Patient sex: F
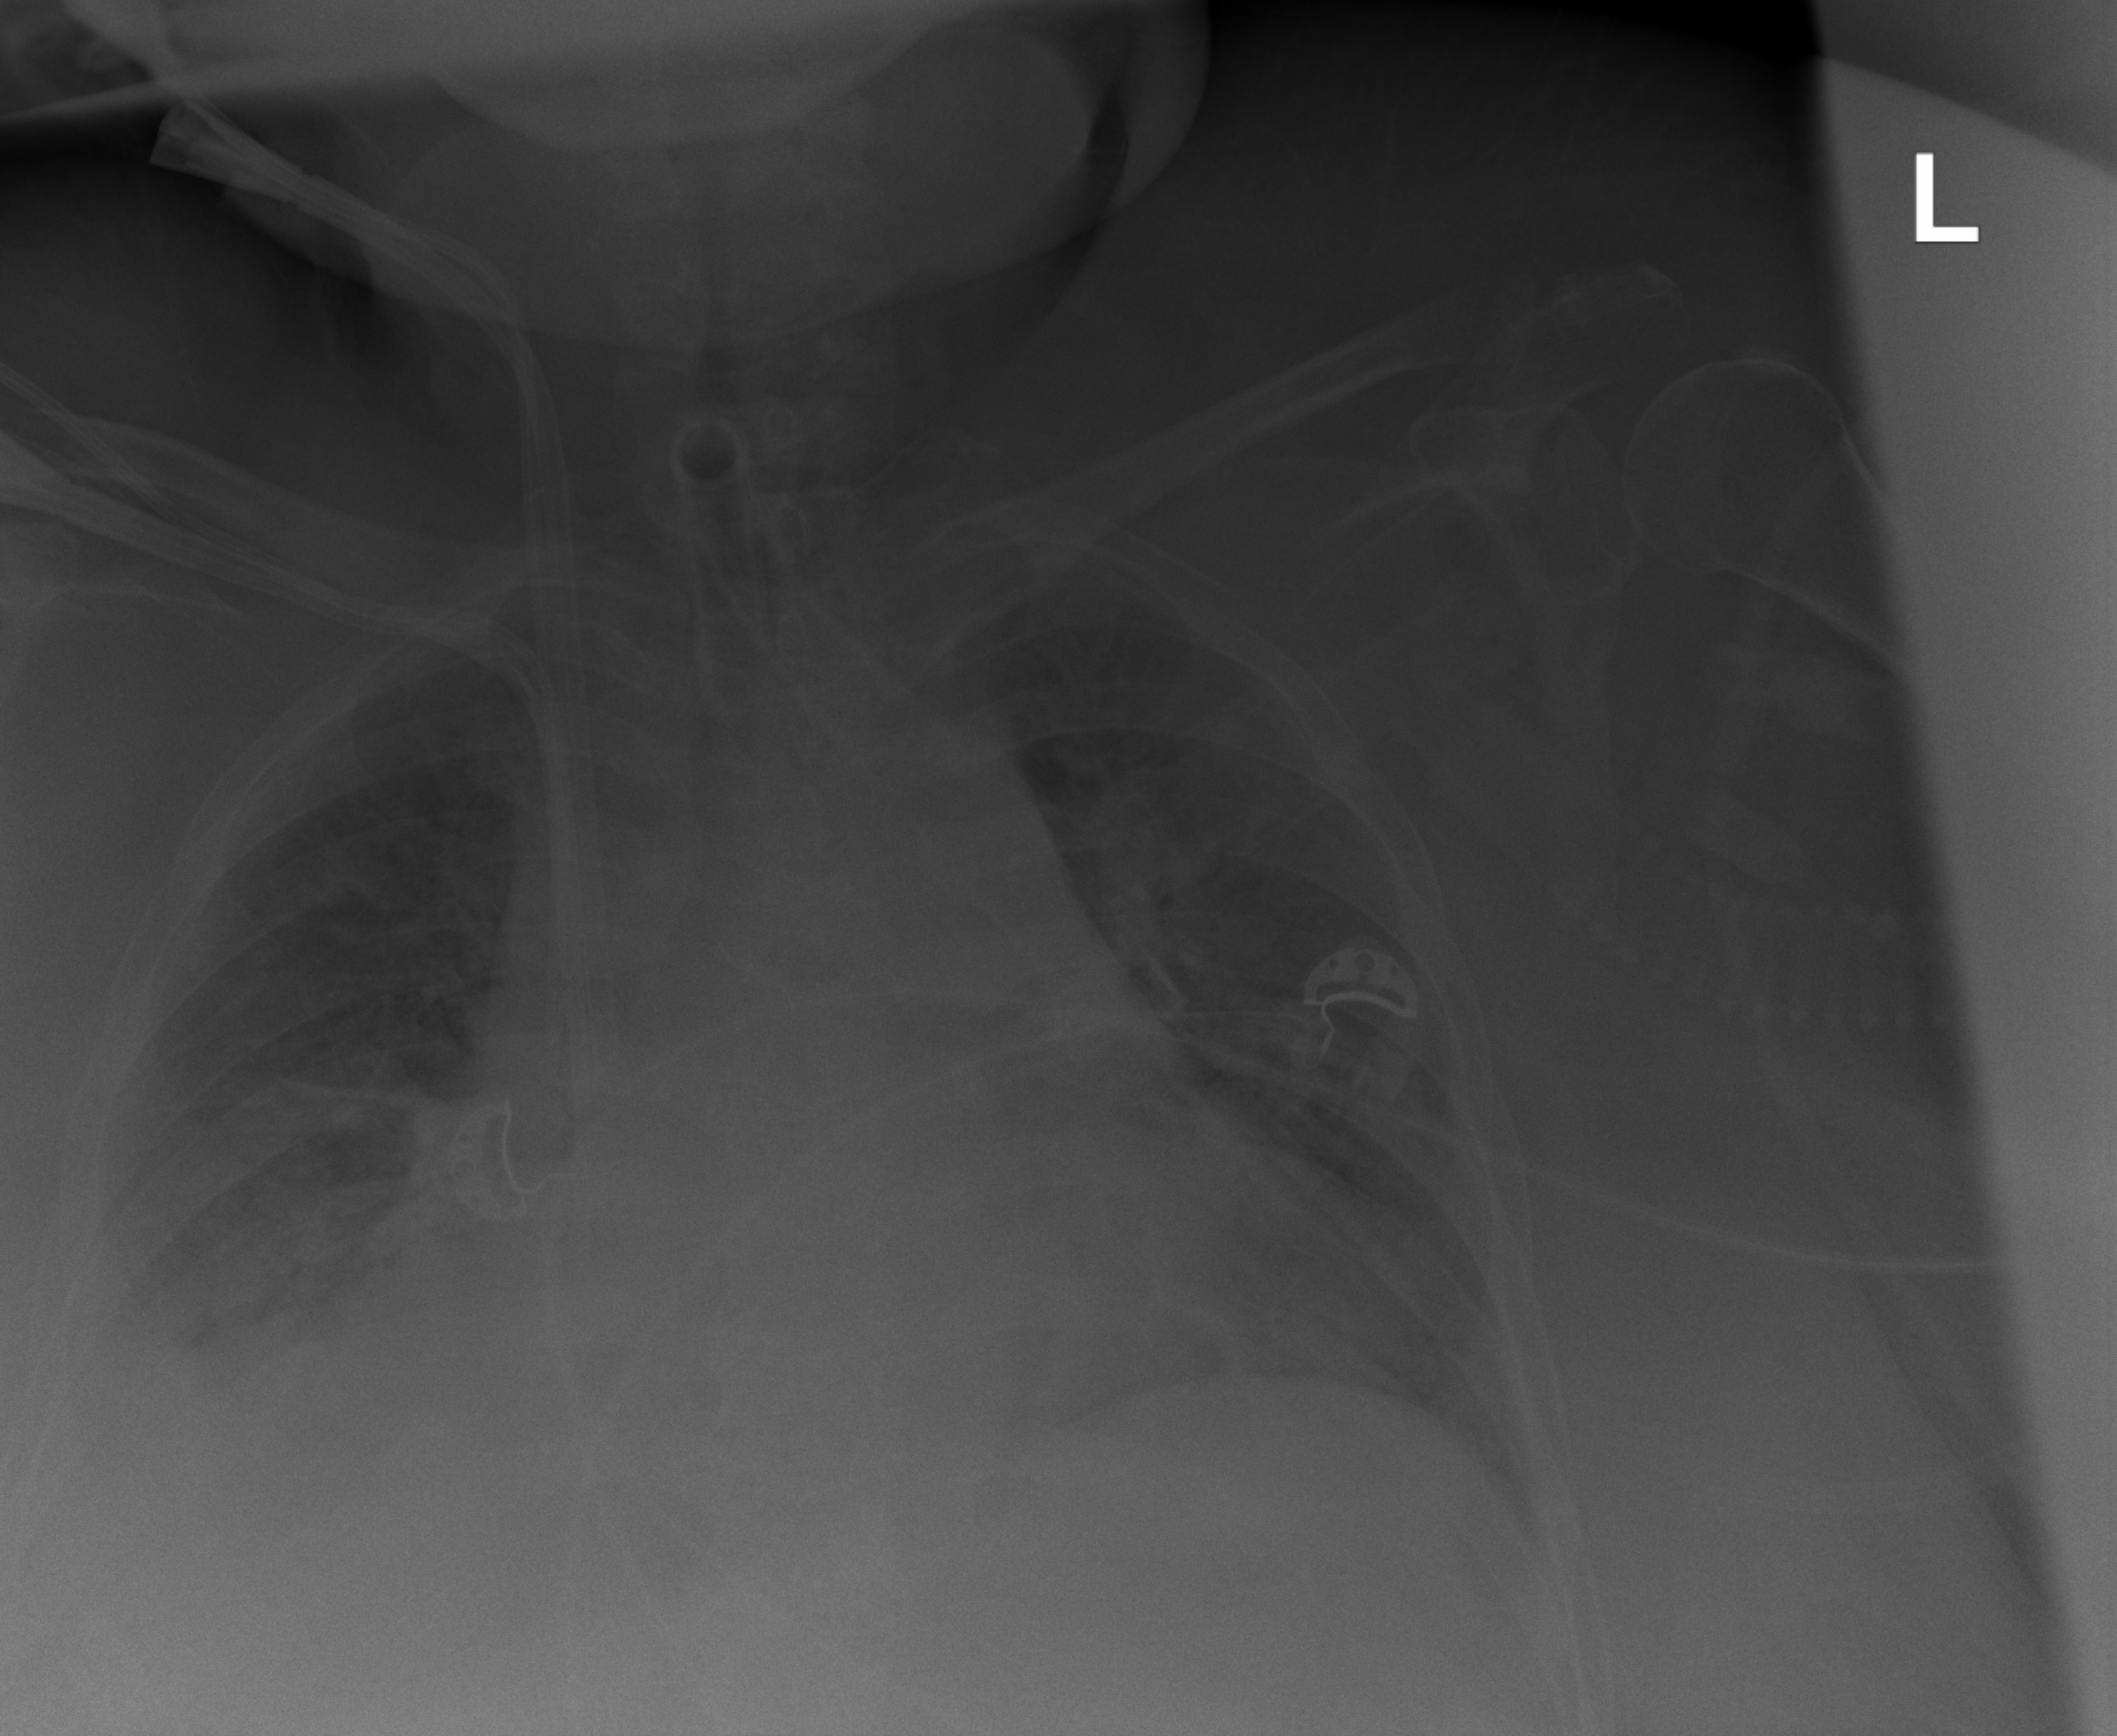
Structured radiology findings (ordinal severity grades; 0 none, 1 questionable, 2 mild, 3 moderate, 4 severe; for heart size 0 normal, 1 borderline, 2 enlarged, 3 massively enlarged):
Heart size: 2
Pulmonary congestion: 2
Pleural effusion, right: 2
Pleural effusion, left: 0
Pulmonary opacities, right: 2
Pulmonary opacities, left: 0
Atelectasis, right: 3
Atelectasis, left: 2